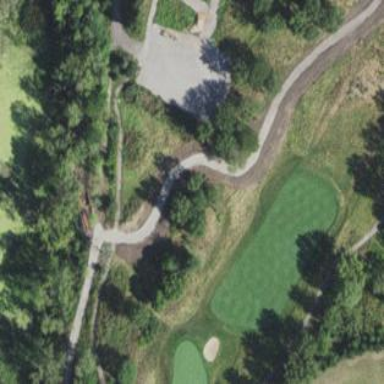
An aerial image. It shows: Golf fairway in the image.